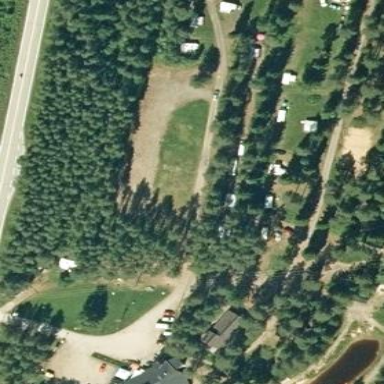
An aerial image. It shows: Campsite with tents and caravans.